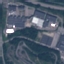
Land use / land cover class: Industrial